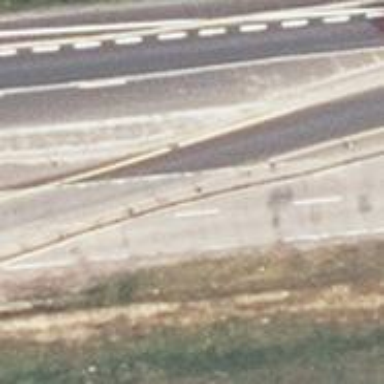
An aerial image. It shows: Trunk highway.